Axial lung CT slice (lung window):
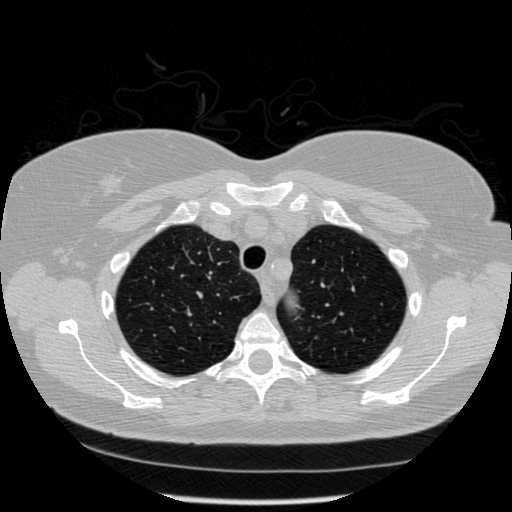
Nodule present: no